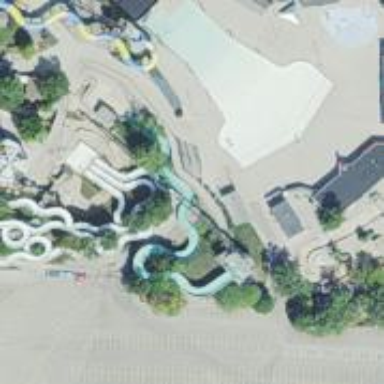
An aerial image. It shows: Water slide attraction.